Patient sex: M
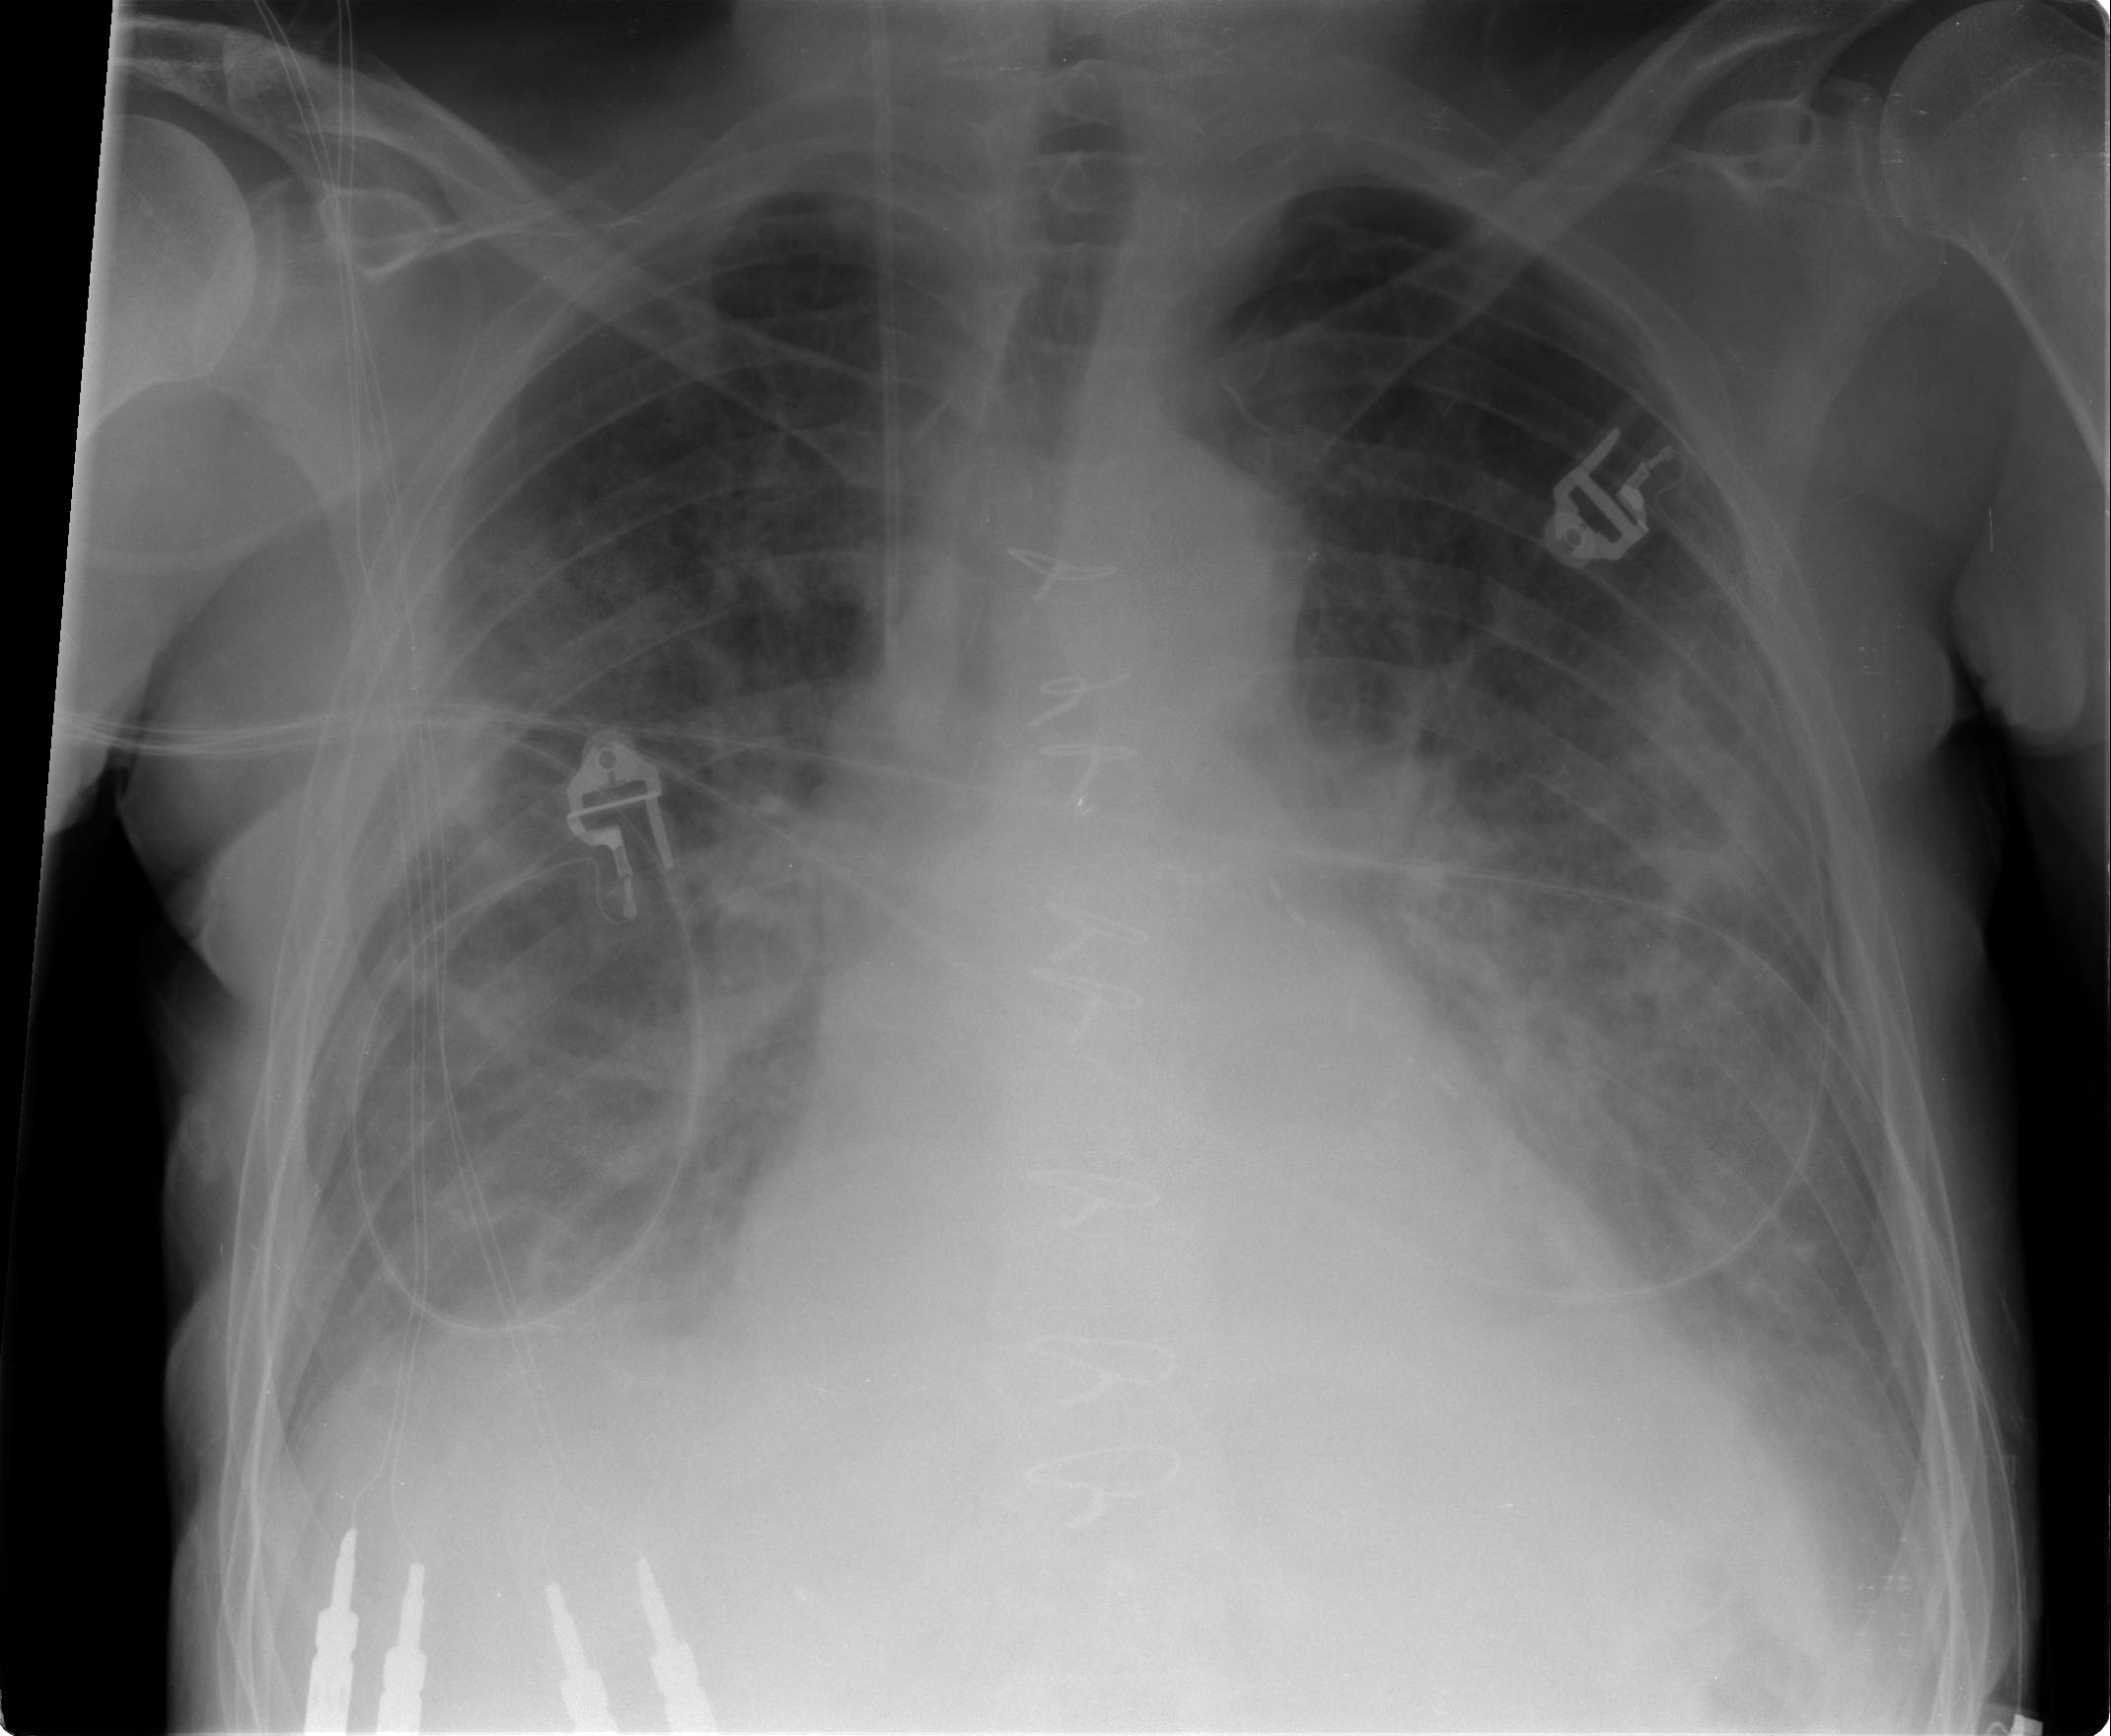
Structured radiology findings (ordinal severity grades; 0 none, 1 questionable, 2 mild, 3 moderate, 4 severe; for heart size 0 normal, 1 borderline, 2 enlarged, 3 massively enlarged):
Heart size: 3
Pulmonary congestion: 3
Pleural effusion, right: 2
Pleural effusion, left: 2
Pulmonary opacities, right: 2
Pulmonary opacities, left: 2
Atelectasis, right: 2
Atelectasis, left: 3